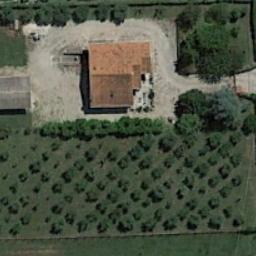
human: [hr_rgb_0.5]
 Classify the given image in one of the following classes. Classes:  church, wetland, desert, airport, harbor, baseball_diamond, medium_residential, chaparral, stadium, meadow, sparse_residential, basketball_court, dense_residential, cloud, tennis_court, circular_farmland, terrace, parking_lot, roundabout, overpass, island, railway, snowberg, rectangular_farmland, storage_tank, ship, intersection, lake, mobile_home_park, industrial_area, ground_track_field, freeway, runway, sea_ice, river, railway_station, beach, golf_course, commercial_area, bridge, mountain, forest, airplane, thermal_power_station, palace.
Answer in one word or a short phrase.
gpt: sparse_residential